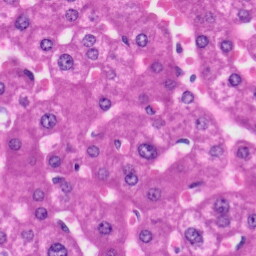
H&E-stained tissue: Liver